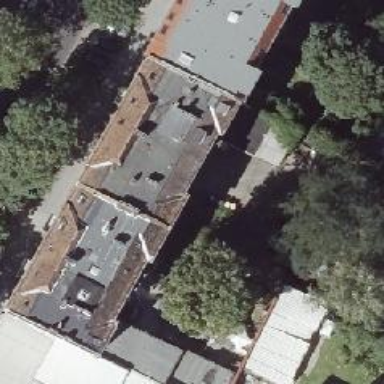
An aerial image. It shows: Unique apartment building with double saltbox roof shape.